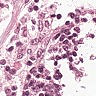
Metastatic tissue present: no